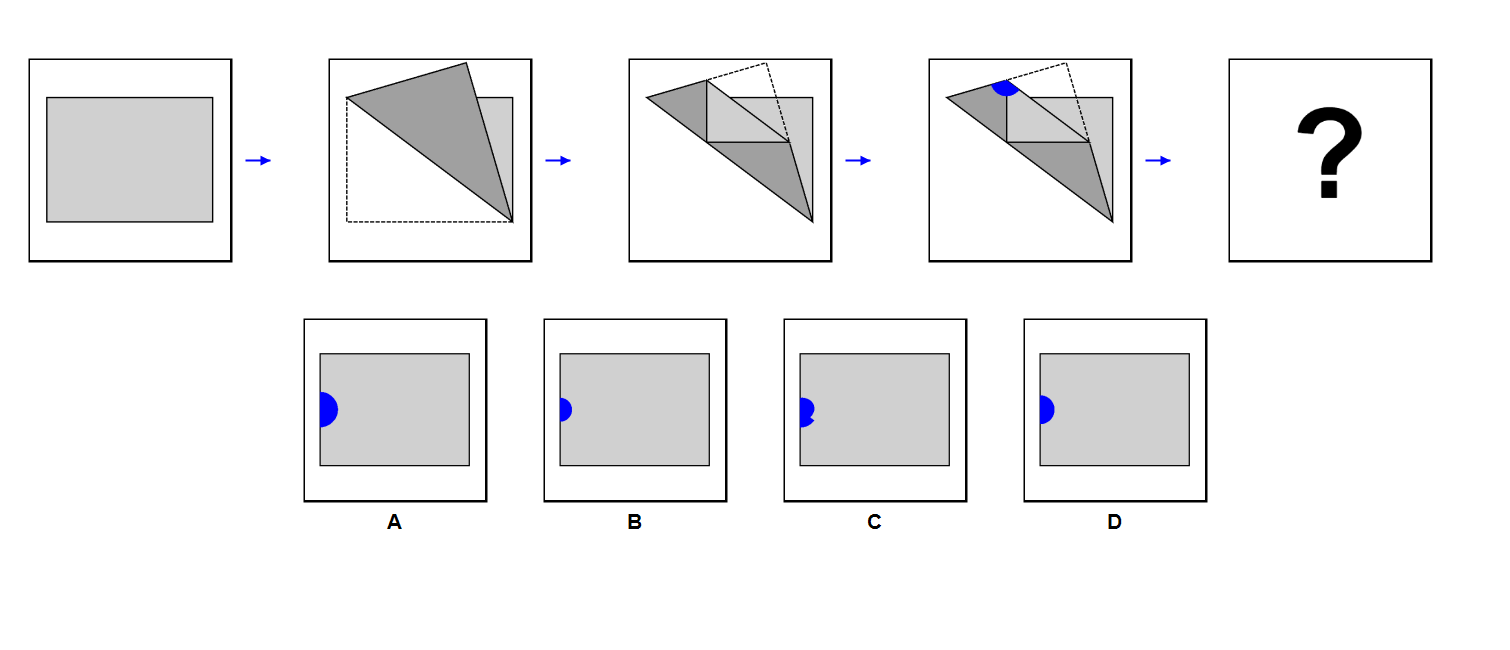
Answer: D